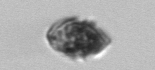
Label: Kryptoperidinium_triquetrum